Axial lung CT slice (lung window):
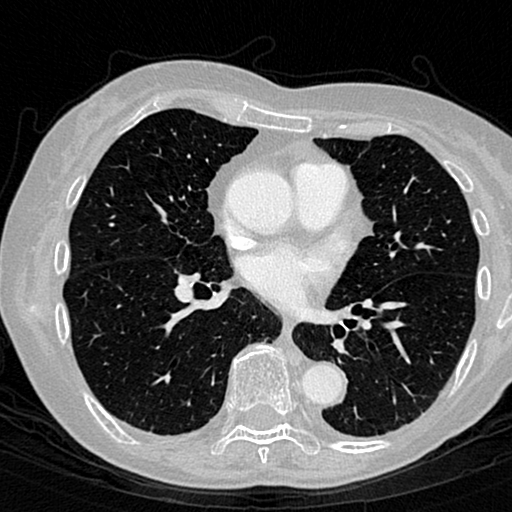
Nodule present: no